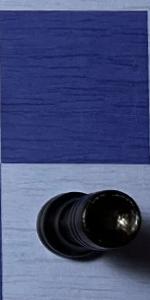
Label: Rook_Black